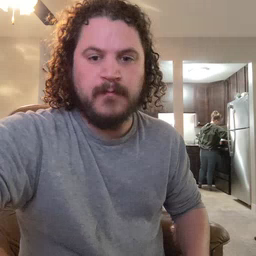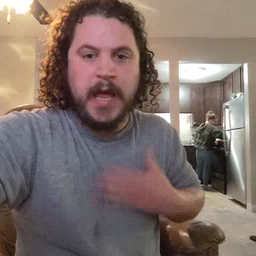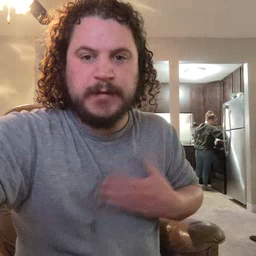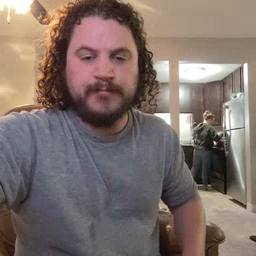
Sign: happy